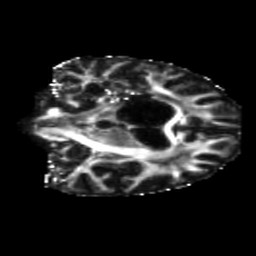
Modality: FA
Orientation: coronal
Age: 53
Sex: female
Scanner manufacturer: siemens
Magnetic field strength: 3 T
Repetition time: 5.25 s
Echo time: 0.08 s